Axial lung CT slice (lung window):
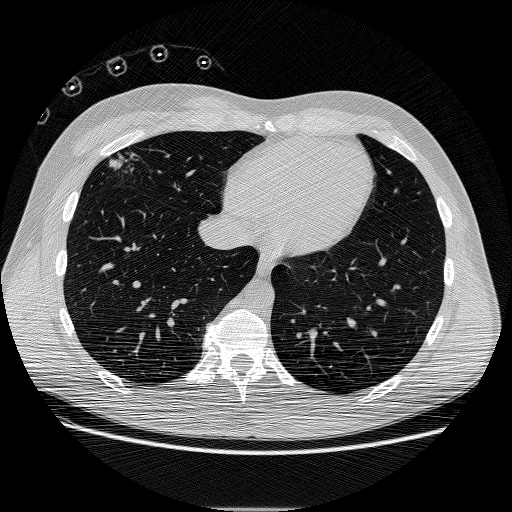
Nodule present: yes
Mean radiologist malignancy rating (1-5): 4.75